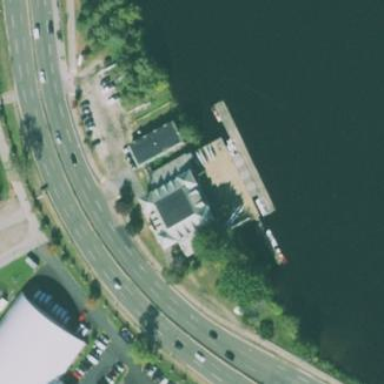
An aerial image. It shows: Boathouse.